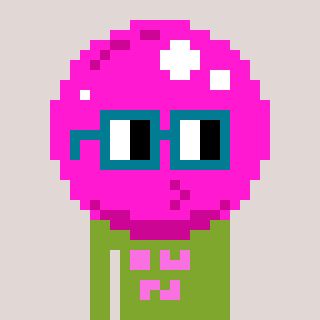
a pixel art character with square dark green glasses, a bubblegum-shaped head and a slimegreen-colored body on a warm background